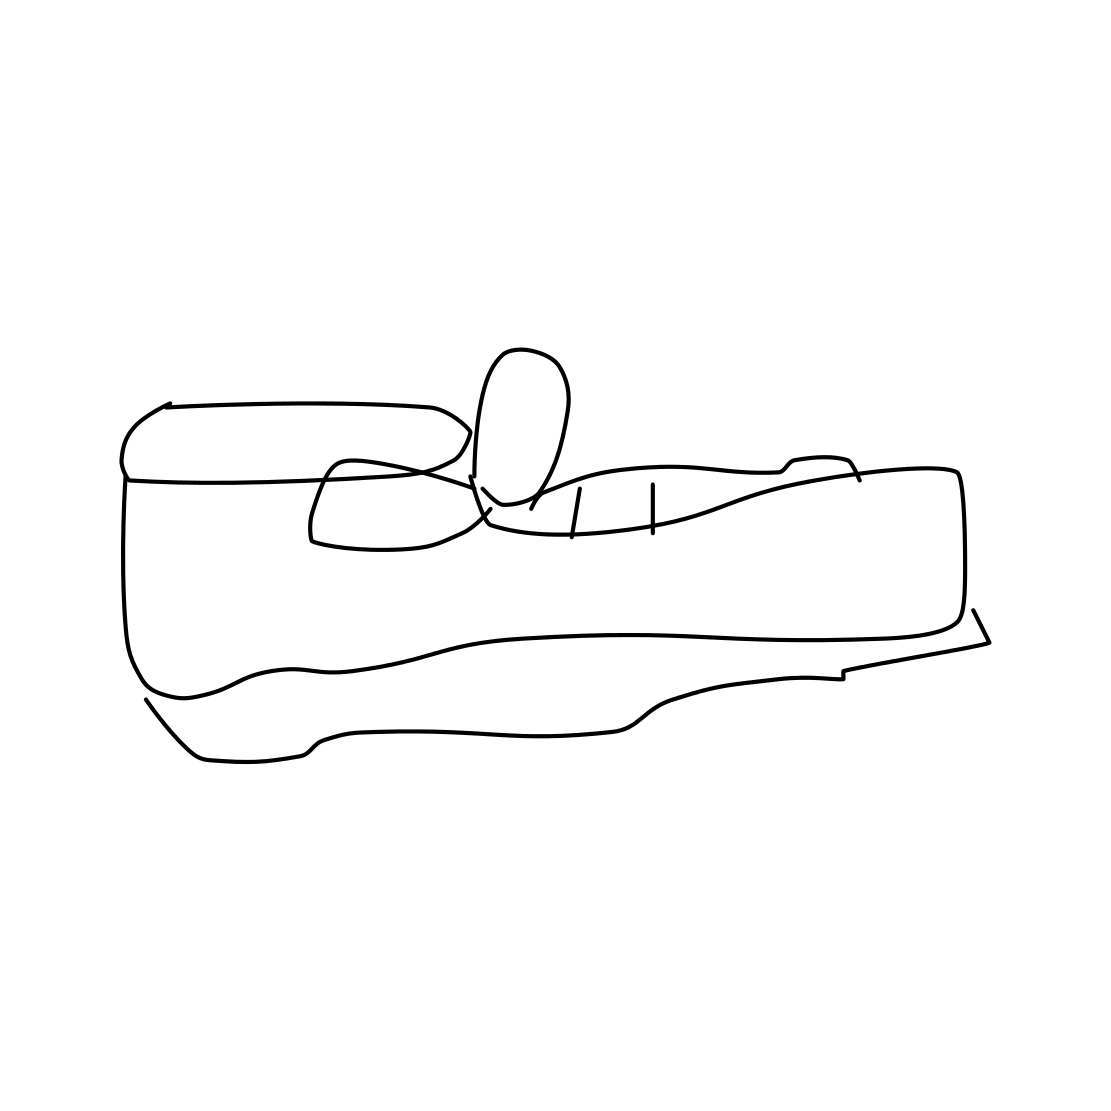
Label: shoe